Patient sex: F
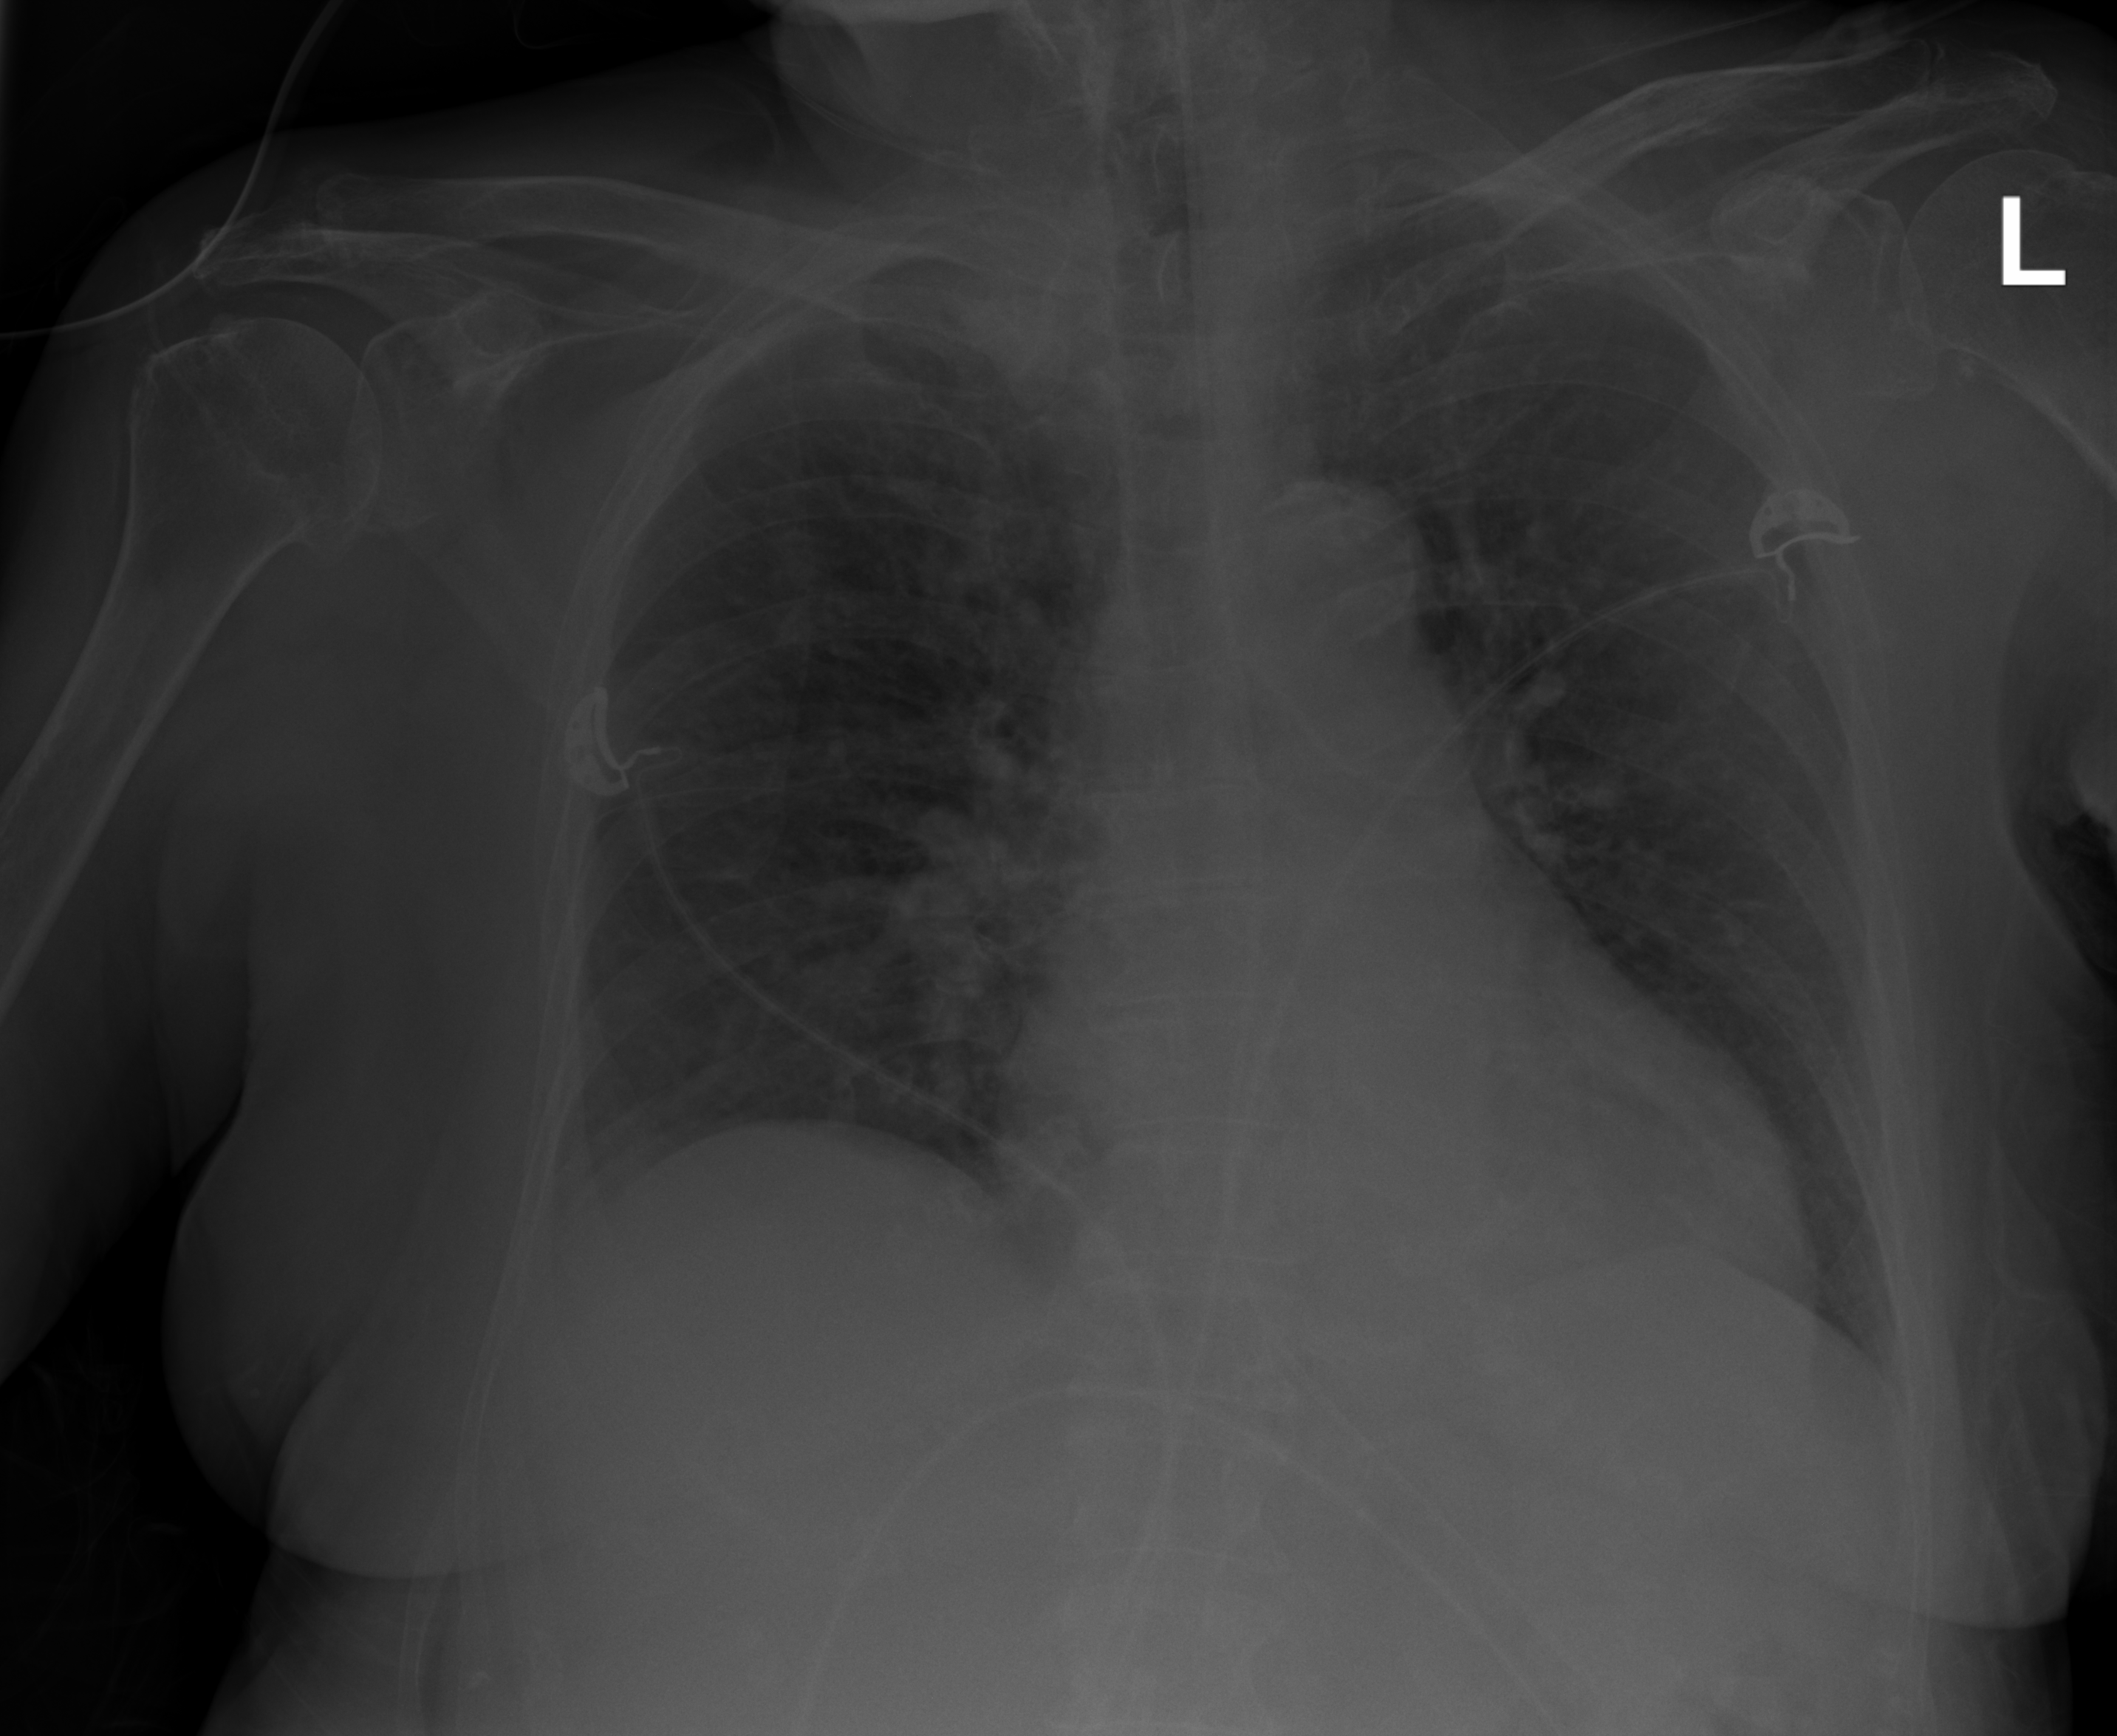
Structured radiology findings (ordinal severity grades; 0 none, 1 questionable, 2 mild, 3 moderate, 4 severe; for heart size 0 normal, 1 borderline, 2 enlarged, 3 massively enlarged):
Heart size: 2
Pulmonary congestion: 2
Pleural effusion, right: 0
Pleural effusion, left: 0
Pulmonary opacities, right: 0
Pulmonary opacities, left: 2
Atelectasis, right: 0
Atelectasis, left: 2